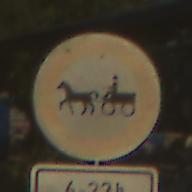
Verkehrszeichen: VerbotGespannfuhrwerke
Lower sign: ZeitangabenMitBeschraenkungAufWochentage4
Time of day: SunriseSunset
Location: Outdoor (Suburban)
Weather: Clear
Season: NotSpecified
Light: Natural